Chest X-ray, PA view. Patient: 60 years old, sex F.
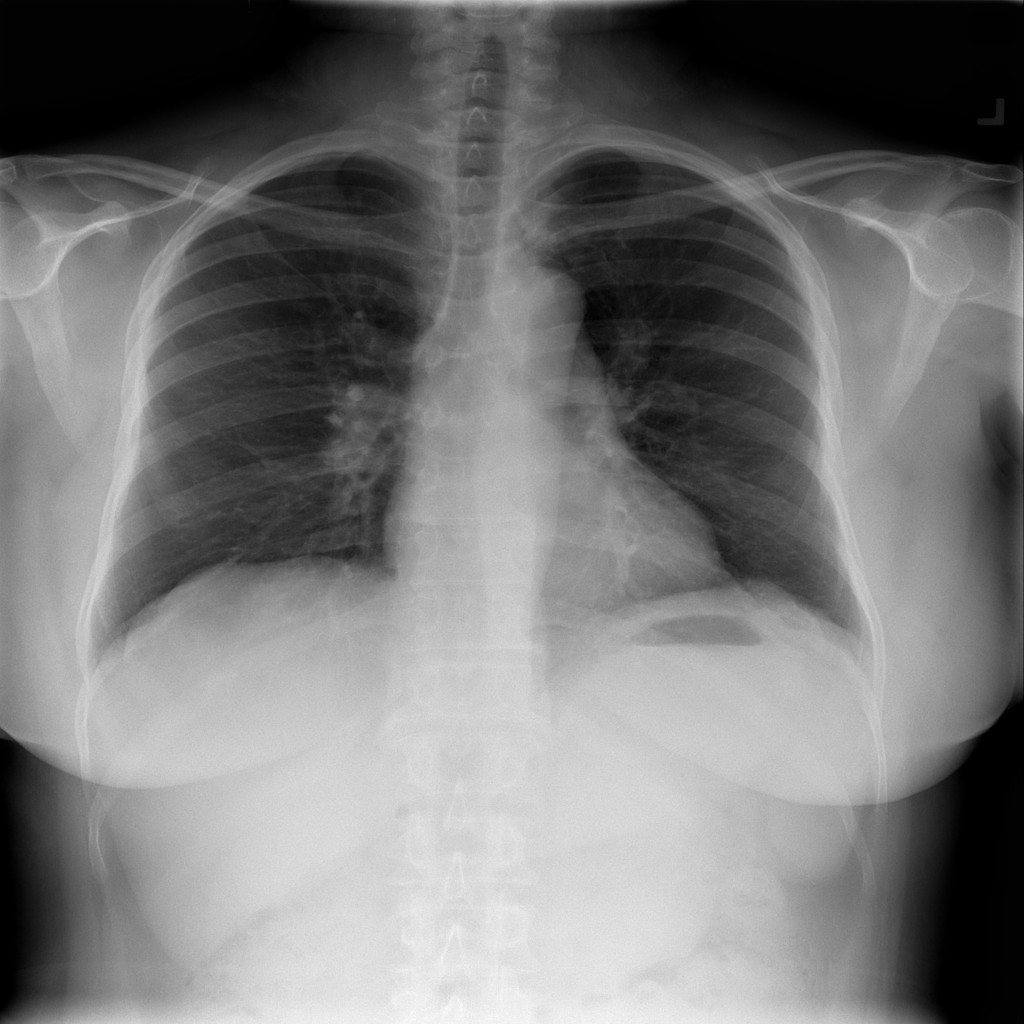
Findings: Infiltration